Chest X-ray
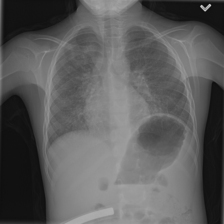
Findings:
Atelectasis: negative
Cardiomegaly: negative
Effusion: negative
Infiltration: positive
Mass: negative
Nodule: negative
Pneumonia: negative
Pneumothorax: negative
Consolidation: negative
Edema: negative
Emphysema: negative
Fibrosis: negative
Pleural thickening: negative
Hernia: negative